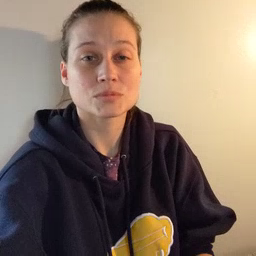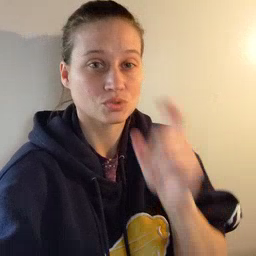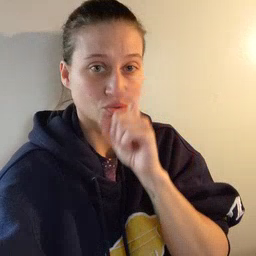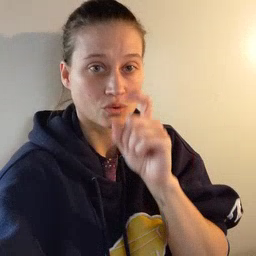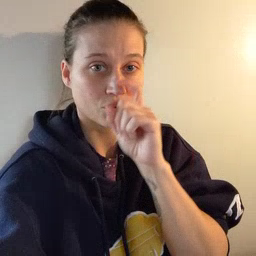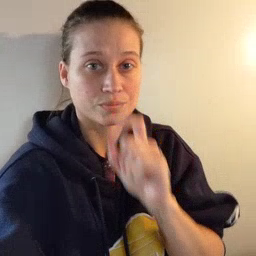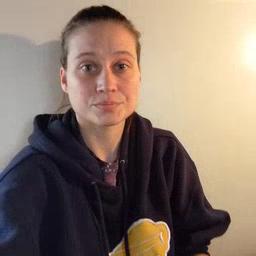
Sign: doll